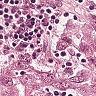
Metastatic tissue present: yes